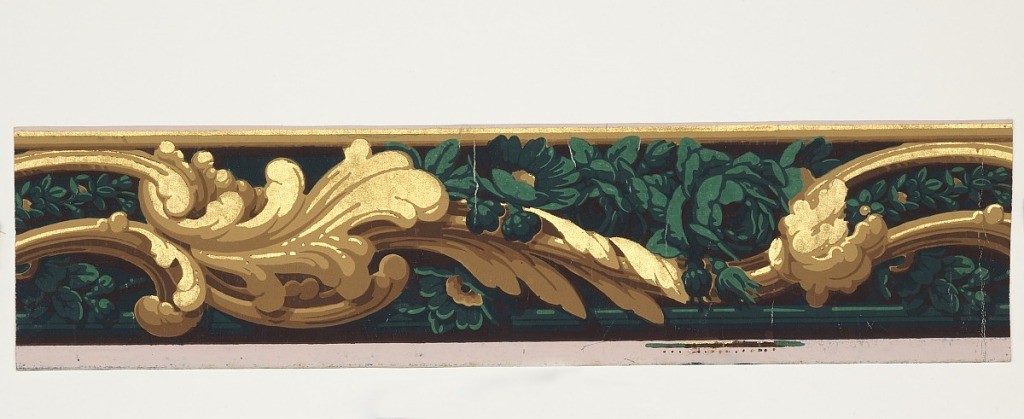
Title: Border
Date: ca. 1850
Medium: Block-printed
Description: Ocher and metallic gold scrolling foliage, intertwined with swag of green flowers.